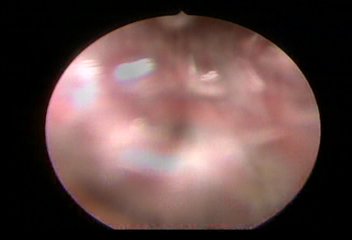
Modality: WLC
Class: Normal mucosa
Bladder cancer association: No